Question: I'm trying to learn git by playing around with it using SourceTree as as tool.
I added my local repository to a BitBucket repository and then made a couple of changes locally. I committed them, and then pushed them.
I then logged onto BitBucket and manually changed a portion of the document (item "Added 4").
Then I went back to my local copy and changed it again and committed it. When I tried to push it, it told me I first had to pull and merge. So I did.
Then I pushed again. It worked.
Now, the master (the top one. Why are there two?) carries a caption saying '2 ahead'. What does this mean exactly? What is it ahead of?

git status gives me:
'''
JustMe@IMRAY ~/Projects/BlaBlaUser/gitPractice (master)
$ git status
On branch master
Your branch is ahead of 'origin/master' by 2 commits.
(use "git push" to publish your local commits)
nothing to commit, working directory clean
'''
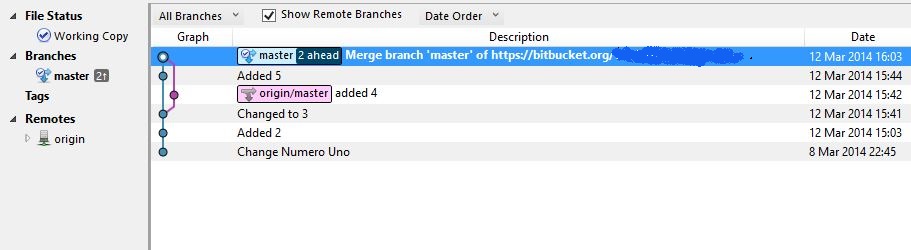
Answer: Basically, you need to 'push' to your remote branch again to get rid of the '2 ahead' so to speak.
The master (the one on the top) is your local tracking branch, and 'origin/master' is a remote tracking branch that records the status of the remote repository from your last 'push', 'pull', or 'fetch'. 'origin' refers to your remote repository and 'master' is the current branch (also default) for that repository.
So in essence, it says that your branch ('master') is ahead of the remote master branch ('origin/master') by two commits, and that is why I say that you need to 'push' again.
When you do a 'git status' on your local, it should give you more clue about what is to be done.